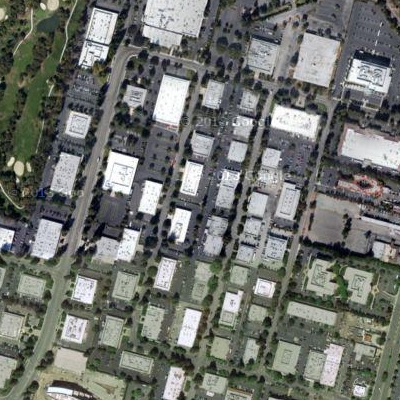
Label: Industry